【题型】填空题　【知识点】平面几何　【难度】medium
如图，在 $\triangle ABC$ 中，点 $D$ 是边 $AC$ 的中点，点 $E$ 在边 $BC$ 上，$CE=2BE$，$AE$ 和 $BD$ 交于点 $O$，那么 $\triangle BOE$ 和四边形 $OECD$ 的面积比是\underline{\quad\quad\quad}

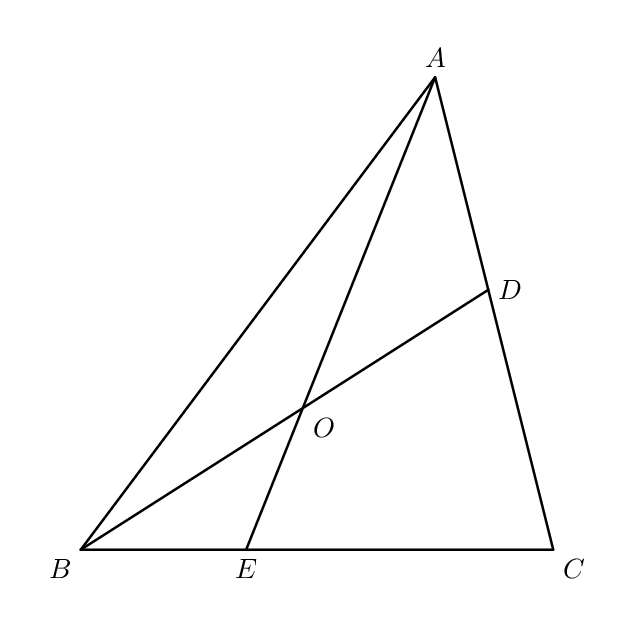
【解答】
\textbf{【答案】} $1:5$

\textbf{【分析】} 本题考查中线求三角形的面积，掌握“同高的两个三角形，其面积比等于底边长之比”是解题的关键。连接 $OC$，设 $S_{\triangle BOE}=S$，$S_{\triangle COD}=S_1$，根据“同高的两个三角形，其面积比等于底边长之比”将各三角形的面积用含 $S$ 的代数式表示出来，从而求出 $\triangle BOE$ 和四边形 $OECD$ 的面积比即可。

\textbf{【详解】} 解：如图，连接 $OC$.

设 $S_{\triangle BOE}=S$，$S_{\triangle COD}=S_1$，

$\because CE=2BE$，点 $D$ 是边 $AC$ 的中点，

$\therefore S_{\triangle COE}=2S$，$S_{\triangle AOD}=S_1$，

$\because S_{\triangle ABD}=S_{\triangle BCD}$，

$\therefore S_{\triangle AOB}+S_1=3S+S_1$，$\therefore S_{\triangle AOB}=3S$，

$\because S_{\triangle ABE}:S_{\triangle ACE}=1:2$，即 $(3S+S):(2S_1+2S)=1:2$，$\therefore S_1=3S$，

$\therefore S_{\text{四边形}OECD}=2S+S_1=2S+3S=5S$，

$\therefore S_{\triangle BOE}:S_{\text{四边形}OECD}=S:5S=1:5$。

故答案为：$1:5$.
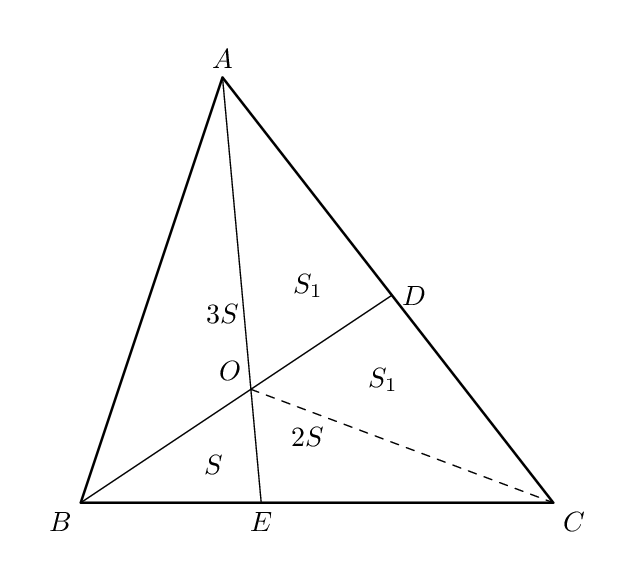